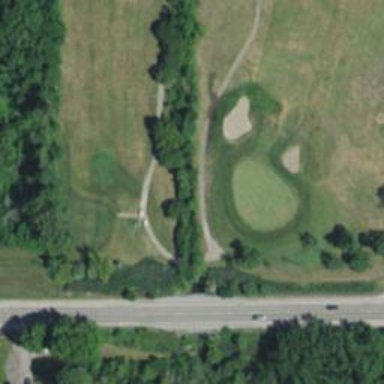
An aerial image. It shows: Service road used as golf cart path.